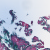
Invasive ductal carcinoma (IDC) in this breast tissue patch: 0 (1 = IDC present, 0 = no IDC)